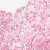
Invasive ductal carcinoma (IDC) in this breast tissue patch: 0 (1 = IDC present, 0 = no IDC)